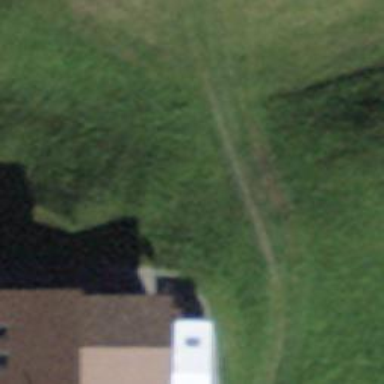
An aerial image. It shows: Path.